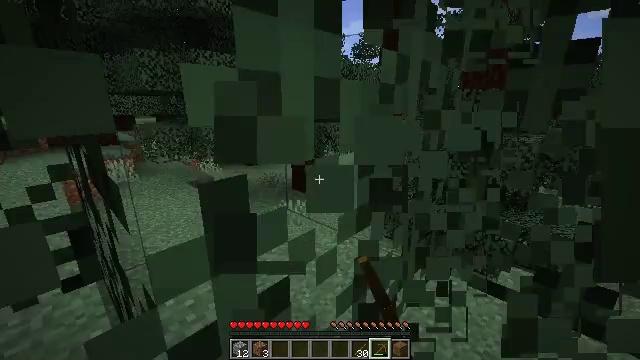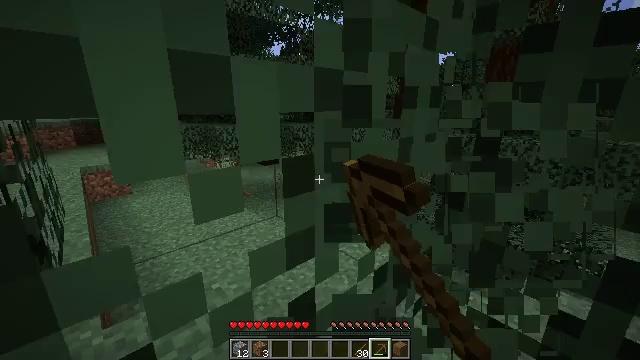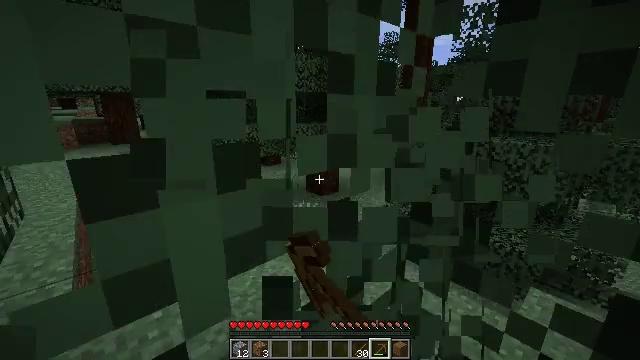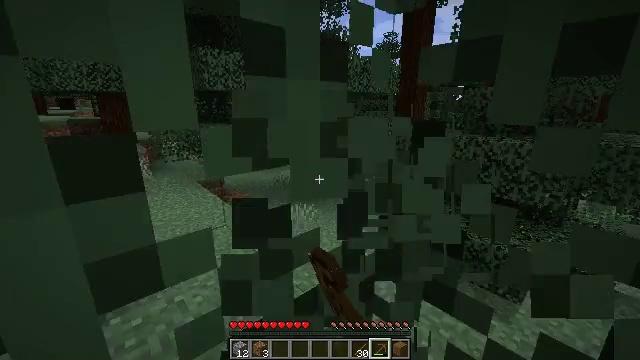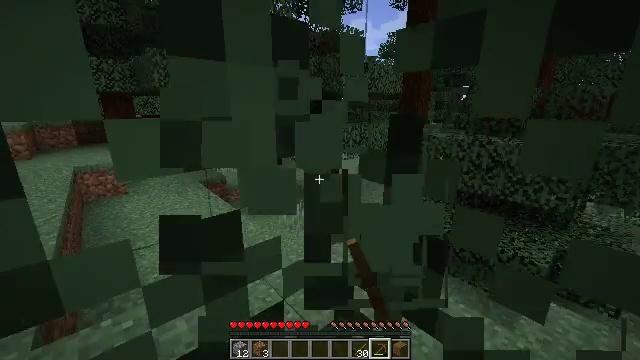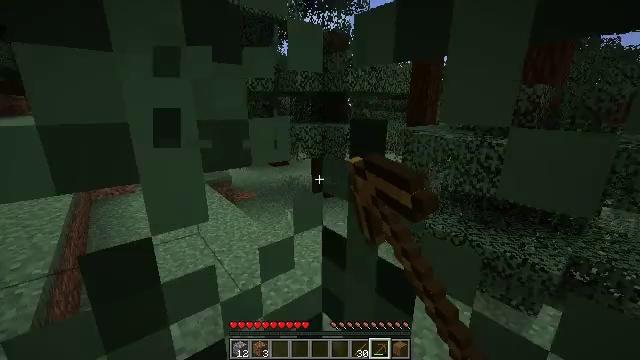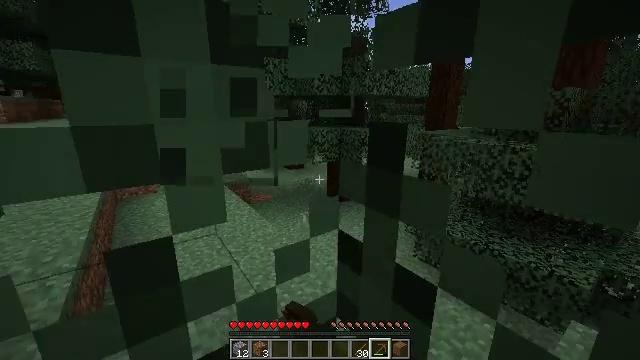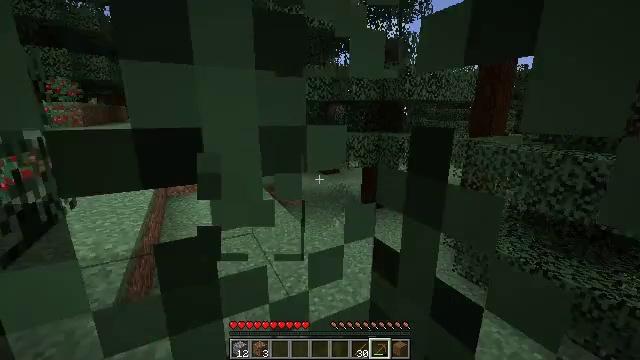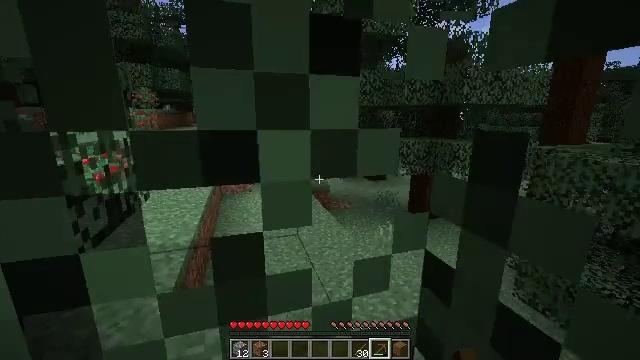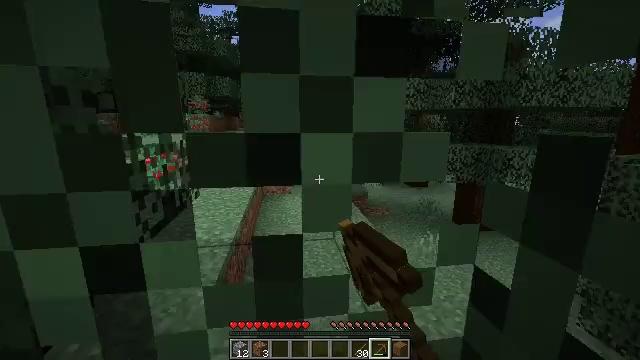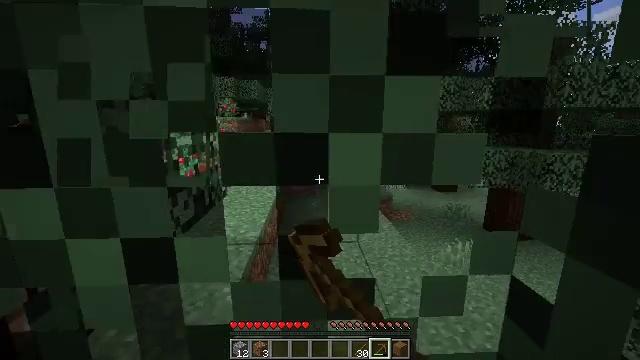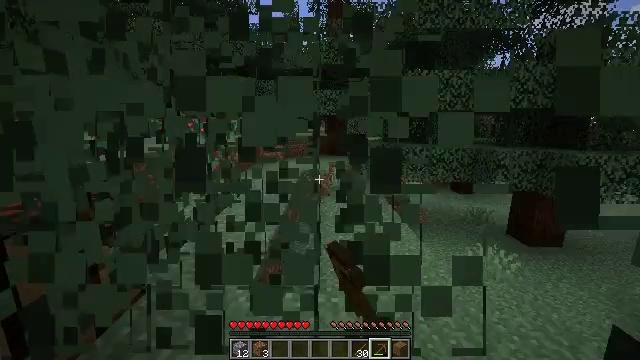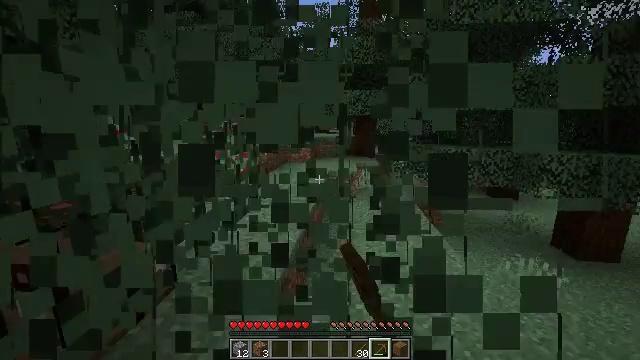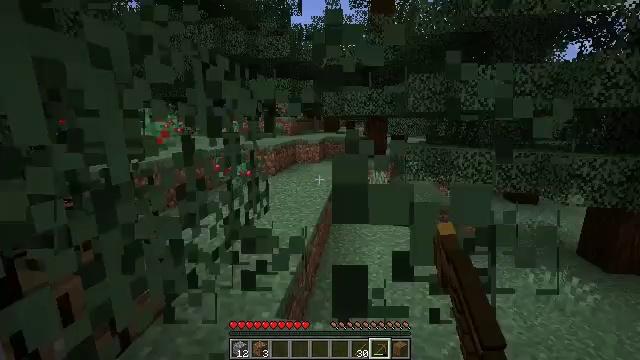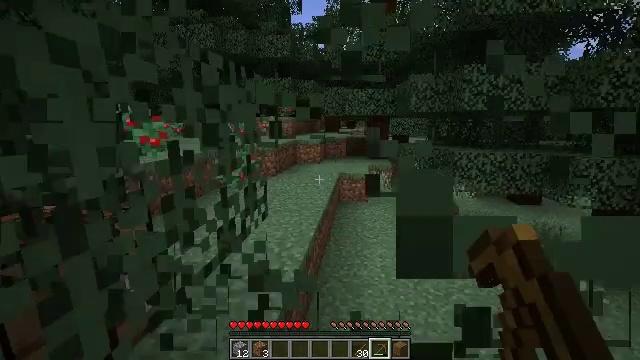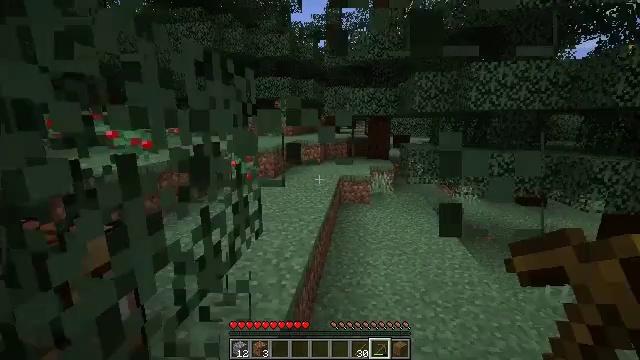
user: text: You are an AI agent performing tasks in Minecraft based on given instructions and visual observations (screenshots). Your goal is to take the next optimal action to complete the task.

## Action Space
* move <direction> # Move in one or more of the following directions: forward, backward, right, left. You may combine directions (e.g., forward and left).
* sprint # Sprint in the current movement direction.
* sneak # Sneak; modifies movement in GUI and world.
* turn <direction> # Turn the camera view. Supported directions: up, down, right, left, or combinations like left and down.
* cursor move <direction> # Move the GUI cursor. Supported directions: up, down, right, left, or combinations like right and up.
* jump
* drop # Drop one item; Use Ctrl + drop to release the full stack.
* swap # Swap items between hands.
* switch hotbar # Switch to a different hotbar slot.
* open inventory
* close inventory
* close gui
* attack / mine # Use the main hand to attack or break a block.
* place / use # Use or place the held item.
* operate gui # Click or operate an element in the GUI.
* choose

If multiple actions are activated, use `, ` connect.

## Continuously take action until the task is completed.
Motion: motion action
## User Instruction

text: Gather spruce leaves to collect foliage.
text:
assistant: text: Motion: move forward, turn left, attack / mine
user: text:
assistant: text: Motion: move forward, turn left, attack / mine
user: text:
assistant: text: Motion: move forward, attack / mine
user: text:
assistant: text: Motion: move forward, attack / mine
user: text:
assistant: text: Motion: move forward, turn left, attack / mine
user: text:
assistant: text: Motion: move forward, turn left, attack / mine
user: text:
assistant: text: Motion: move forward, turn left and up, attack / mine
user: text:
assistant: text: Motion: move forward, turn left and up, attack / mine
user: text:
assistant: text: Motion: move forward, turn left, attack / mine
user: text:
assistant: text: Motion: move forward, turn left, attack / mine
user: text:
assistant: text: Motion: move forward, turn left, attack / mine
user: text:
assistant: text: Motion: move forward, turn left, attack / mine
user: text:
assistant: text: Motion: move forward, turn left, attack / mine
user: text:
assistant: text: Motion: move forward, attack / mine
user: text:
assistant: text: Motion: move forward, attack / mine
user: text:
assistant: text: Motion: move forward, attack / mine
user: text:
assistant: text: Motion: move forward, attack / mine
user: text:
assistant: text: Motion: move forward, attack / mine
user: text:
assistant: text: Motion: move forward, attack / mine
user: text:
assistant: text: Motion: move forward, turn left, attack / mine
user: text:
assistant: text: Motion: move forward, turn left and up
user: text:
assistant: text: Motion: move forward, turn left
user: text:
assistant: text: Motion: move forward, turn left
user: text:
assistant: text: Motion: move forward, turn left
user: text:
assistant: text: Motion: move forward, turn right
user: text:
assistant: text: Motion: move forward
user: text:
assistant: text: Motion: move forward
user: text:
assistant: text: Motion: move forward
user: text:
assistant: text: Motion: move forward
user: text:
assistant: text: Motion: move forward, turn left and down